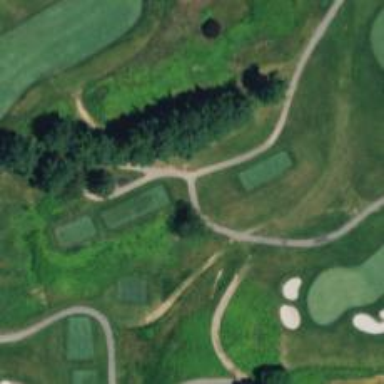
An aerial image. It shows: Pathway for golfing.